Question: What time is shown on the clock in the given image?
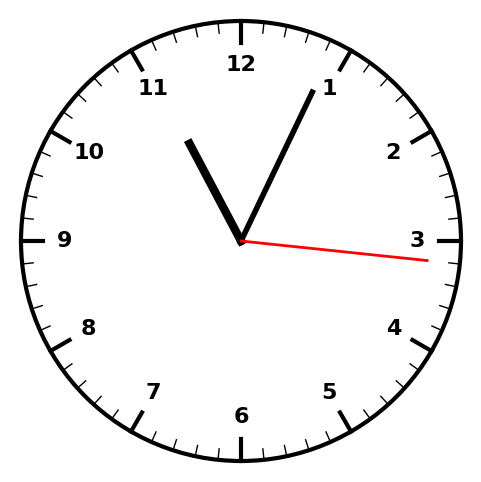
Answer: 11:04:16